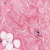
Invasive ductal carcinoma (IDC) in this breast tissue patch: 0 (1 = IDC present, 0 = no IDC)